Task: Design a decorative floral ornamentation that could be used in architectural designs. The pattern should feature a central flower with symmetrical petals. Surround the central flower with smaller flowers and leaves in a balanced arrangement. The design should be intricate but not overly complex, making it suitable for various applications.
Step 24:
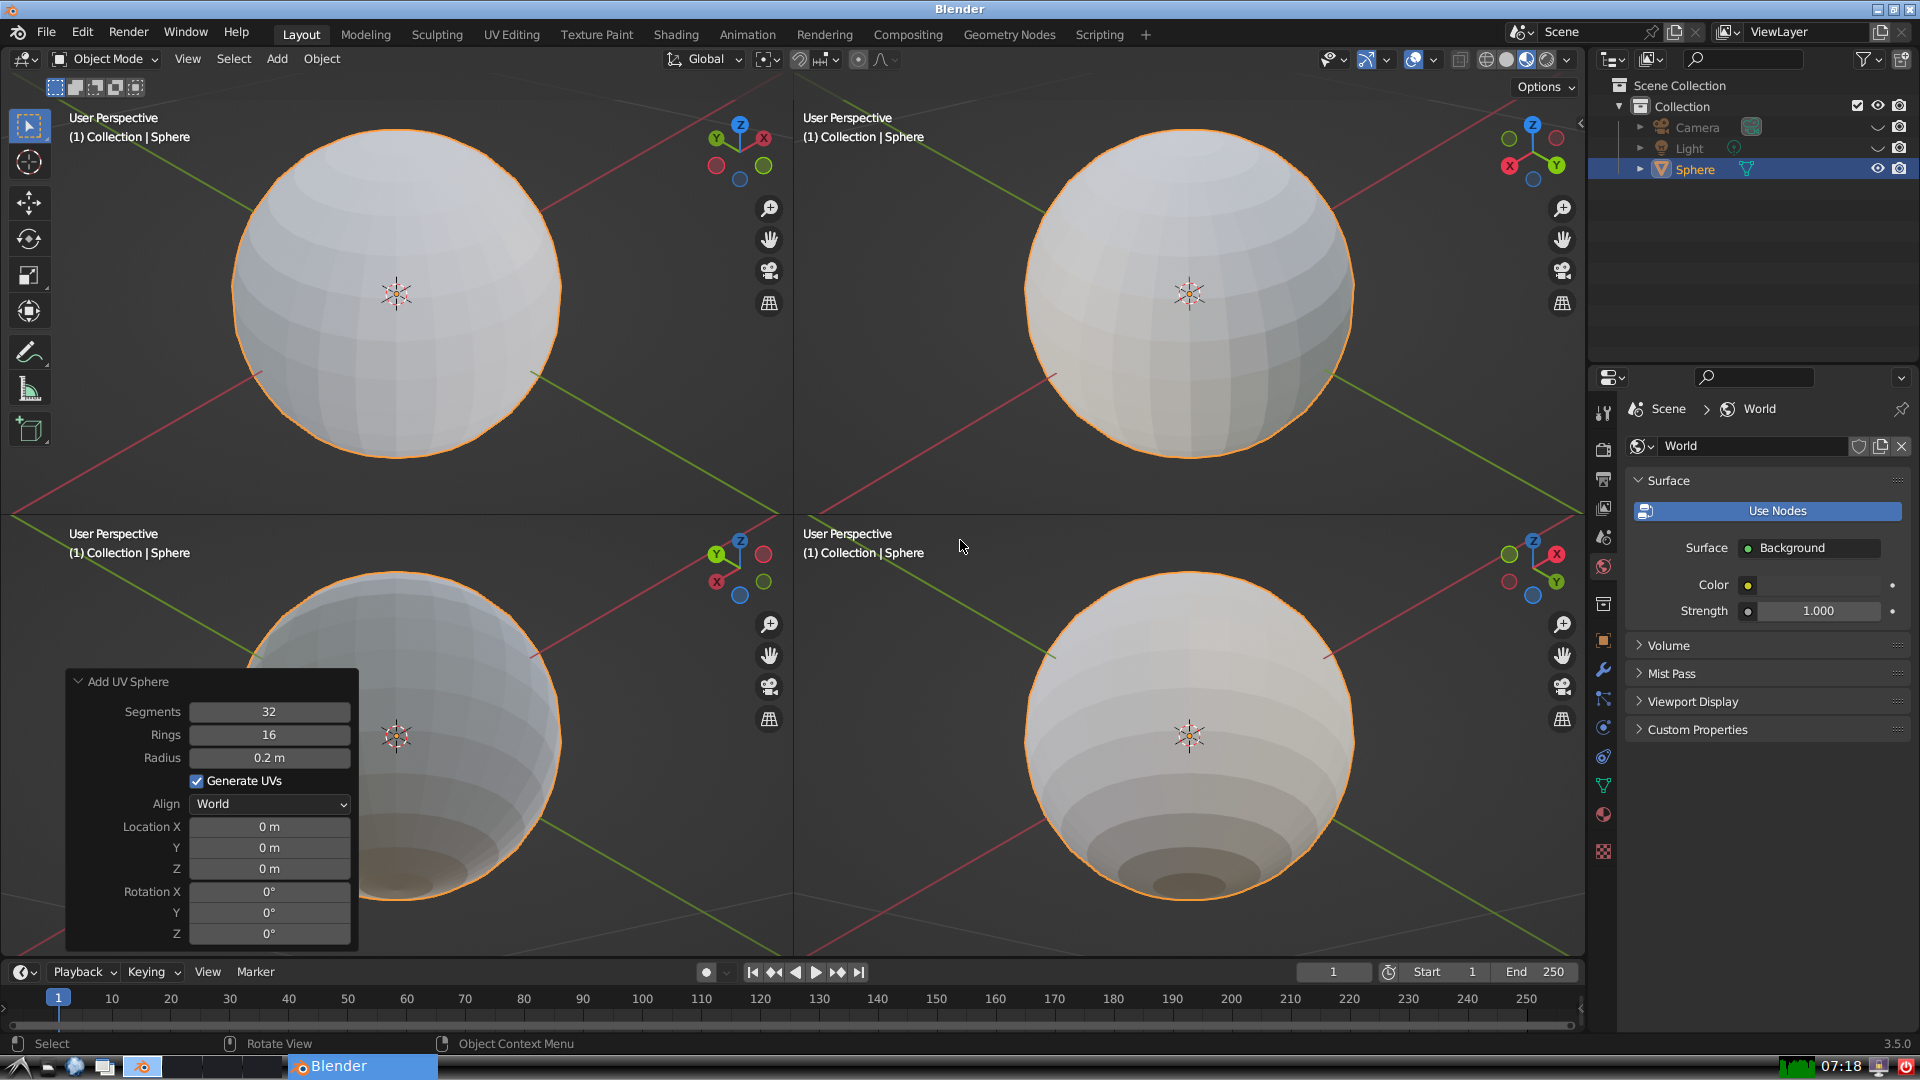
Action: {"key_press": ['Ctrl, Home']}